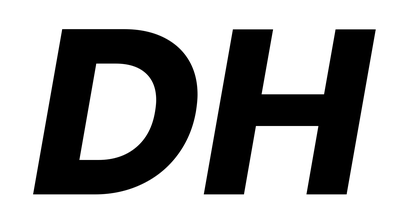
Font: Poppins-BoldItalic